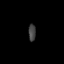
Tissue: prostate
Cell type: NK cells
Senescence score: 0.9389
Nuclear area (px): 123
Mean DAPI intensity: 65